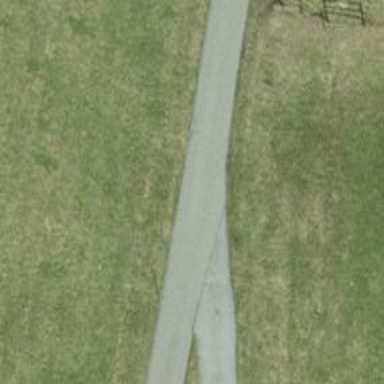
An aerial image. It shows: Unclassified road.